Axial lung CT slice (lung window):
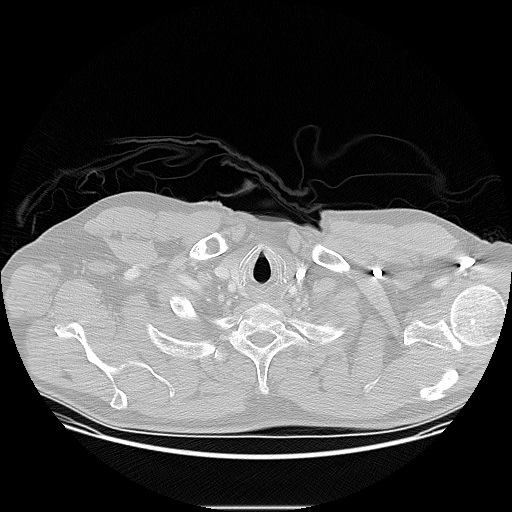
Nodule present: no